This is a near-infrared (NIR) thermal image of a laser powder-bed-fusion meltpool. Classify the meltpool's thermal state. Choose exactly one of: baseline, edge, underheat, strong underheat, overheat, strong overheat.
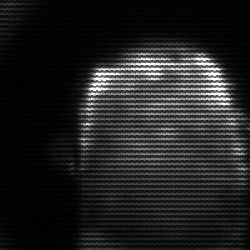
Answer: baseline